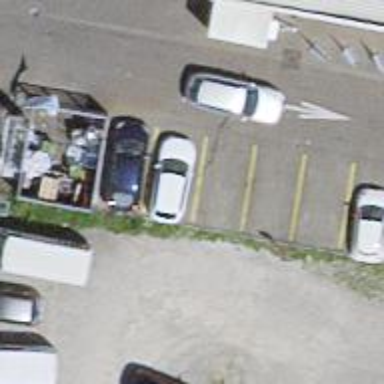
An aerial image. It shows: Charging station.